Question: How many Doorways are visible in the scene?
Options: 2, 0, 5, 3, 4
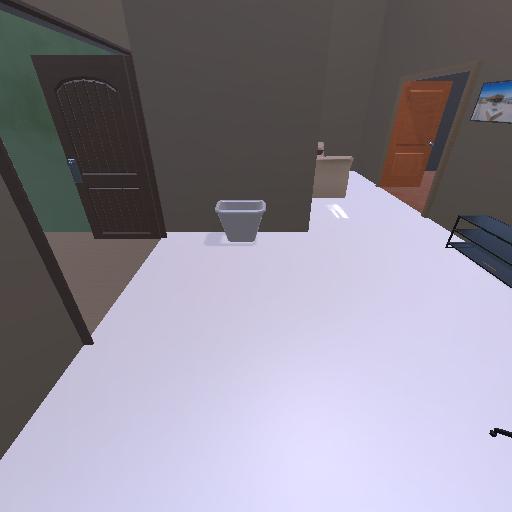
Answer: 2